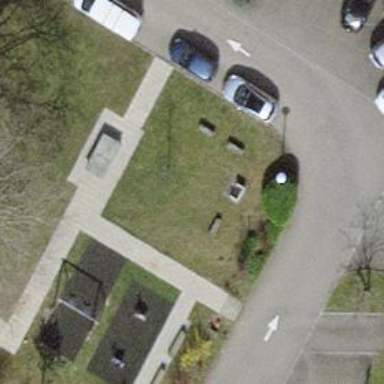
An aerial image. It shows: Concrete bench.